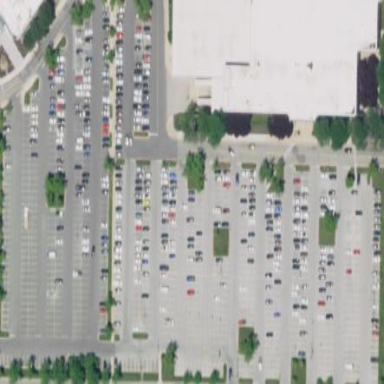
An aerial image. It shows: Parking area with surface.